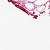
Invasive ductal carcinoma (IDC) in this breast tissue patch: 0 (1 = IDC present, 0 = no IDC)